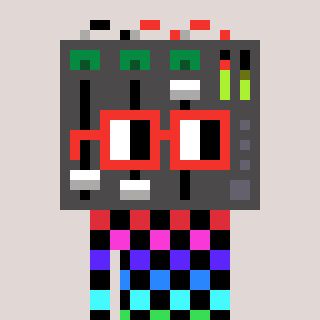
a pixel art character with square red glasses, a mixer-shaped head and a rust-colored body on a warm background